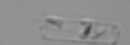
Label: Cerataulina_pelagica